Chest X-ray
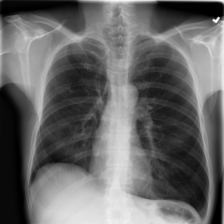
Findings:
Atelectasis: negative
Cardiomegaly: negative
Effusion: negative
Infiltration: negative
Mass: negative
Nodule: negative
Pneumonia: negative
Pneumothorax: negative
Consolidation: negative
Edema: negative
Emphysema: negative
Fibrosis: negative
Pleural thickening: negative
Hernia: negative